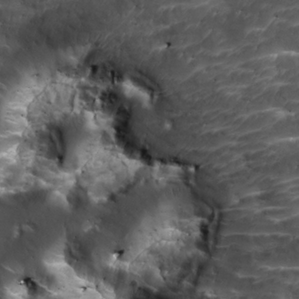
Label: non_frost